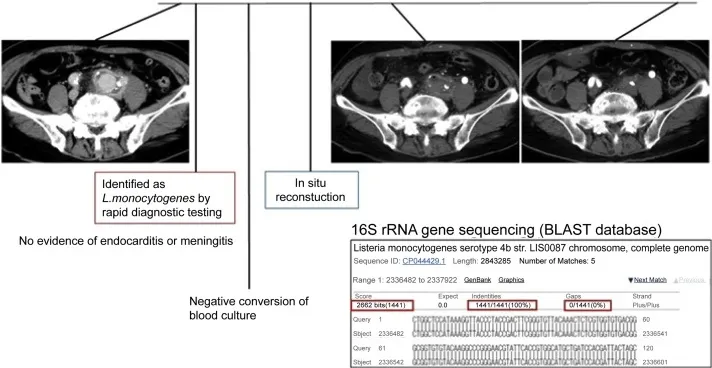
Clinical course of the patient. . The patient was diagnosed with Listeria monocytogenes-infected aneurysm using the rapid diagnostic testing and the multidetector computed tomographic angiography finding, in addition to blood culture results within 24 h. Antibiotic therapy, using ampicillin was administrated on day 2 and blood pressure was well-controlled. There was no evidence of infective endocarditis or bacterial meningitis based on transthoracic and transesophageal echocardiography, and cerebrospinal fluid examination, respectively. Repeated blood cultures on day 6 tested negative for L. monocytogenes. In-situ Y-graft (Japan Lifeline Co. ) placement with revascularization and omental implantation was performed on day 8. The isolate was consistent with L. monocytogenes serotype 4b, as determined using 16S rRNA gene sequencing and the GenBank Basic Local Alignment Search Tool (BLAST) analysis (www. ncbi. nlm. nih. gov/genbank/) (Identities 1441/1441, Gaps 0/1441, Score 2662bits). After three weeks of intravenous antibiotic therapy, the intravenous ampicillin was replaced with oral amoxicillin. Oral amoxicillin was discontinued on day 85 since all anastomoses remained patent without left hydronephrosis in the follow-up CT. The patient has remained disease-free without recurrence.
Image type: radiology (ct)